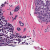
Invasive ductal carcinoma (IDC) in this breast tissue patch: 0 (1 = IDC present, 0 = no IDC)